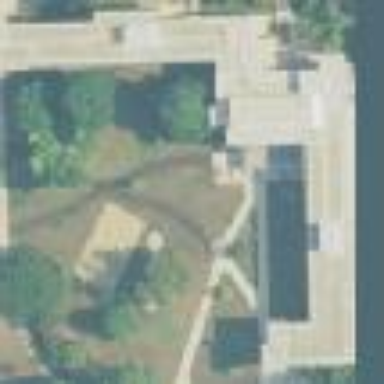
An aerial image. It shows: Dormitory building.